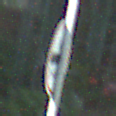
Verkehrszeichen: Zollstelle
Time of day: Midday
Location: Outdoor (Suburban)
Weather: Clear
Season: NotSpecified
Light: Natural